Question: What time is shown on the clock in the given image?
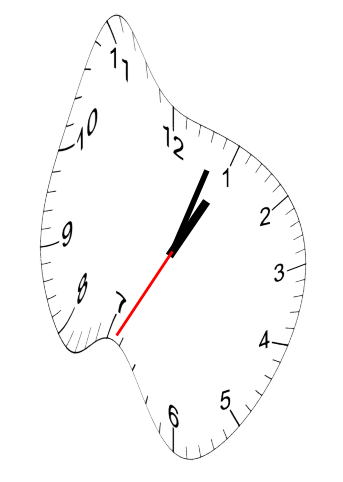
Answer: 01:03:35